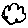
Label: cloud